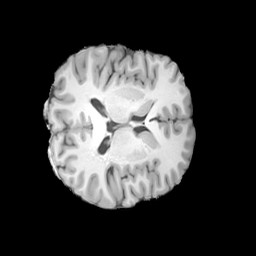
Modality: T1w
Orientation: axial
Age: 24
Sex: male
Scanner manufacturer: siemens
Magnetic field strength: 3 T
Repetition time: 2 s
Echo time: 0.0024 s